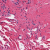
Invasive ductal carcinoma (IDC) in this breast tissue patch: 0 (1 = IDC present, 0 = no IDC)